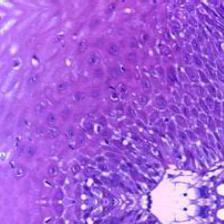
Diagnosis: Normal